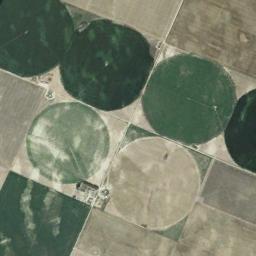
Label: circular_farmland